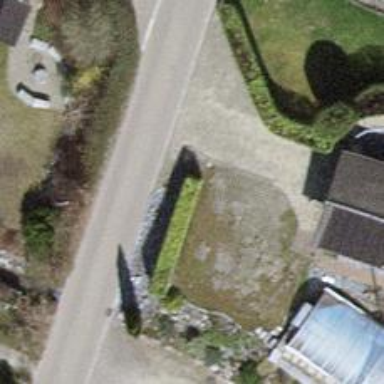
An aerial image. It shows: Hedge acting as barrier.